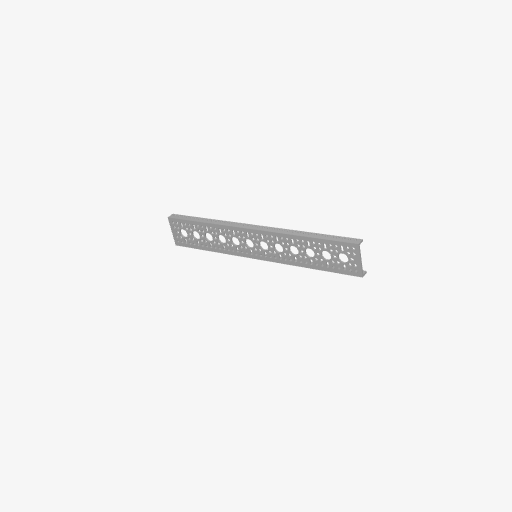
Part: LowSideUChannel12H